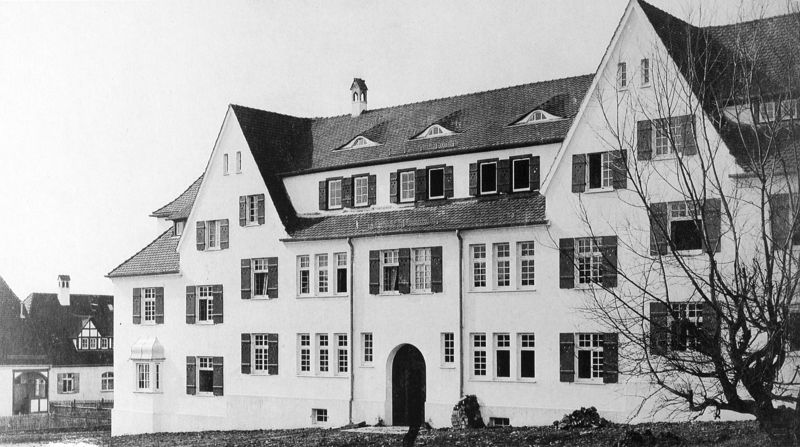
Titel: Siedlung Heppstraße/Theodor-Fischer-Straße
Künstler: Theodor Fischer
Standort: Reutlingen
Institution: Gmindersdorf
Schlagwörter: baum, dunkel, himmel, weiß, stadt, äste, fenster, grau, hell, holz, jahrhundertwende, laterne, schwarz, tür, dach, gebäude, haus, weg, wiese, alt, architektur, türbogen, häuser, kalt, zweige, dachziegel, fensterläden, kamin, rund, schornstein, turm, deutschland, bogen, fassade, schule, fischer, hang, dorf, giebel, sprossenfenster, ziegel, bauernhof, bullauge, hof, türe, winter, läden, rundbogen, jugendstil, deutsch, tor, foto, fotografie, photographie, eingang, erker, fensterladen, burg, sprossen, türmchen, palast, torbogen, dachfenster, gauben, regenrinne, rippen, schlicht, schwarz weiss, bürgertum, dachstuhl, rathaus, photo, aussenansicht, portal, anwesen, gut, gutshaus, gutshof, fachwerk, siedlung, gaube, gaupen, schlagläden, stockwerke, schief, riemerschmid, asymmetrie, rinne, haustür, dachgeschoss, bauwerk, etage, amtsgebäude, satteldach, viele fenster, zweistöckig, dachgiebel, giebeldach, spitzdach, arke, dachreiter, doppelhaus, theodor fischer, bullaugen, eingangstür, sachlichkeit, versetzt, eingangstüre, fledermausgauben, fänsterläden, heimatstil, rundboen, schuhle, zwei giebel, forografie, altbau, 1920, c, runde tür, rundtor, zunfthaus, klassizistisches gebäude, amtsgericht dorf